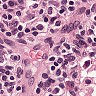
Metastatic tissue present: no